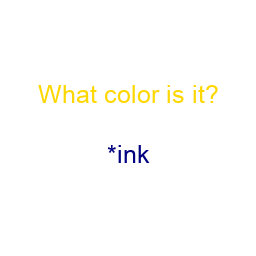
Color: navy
Color name shown: pink
Background color: white
Question text color: gold